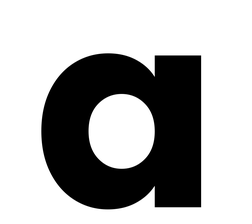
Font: Poppins-Bold